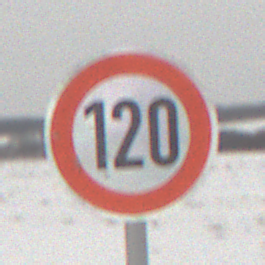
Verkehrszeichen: Geschwindigkeit120
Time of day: MorningAfternoon
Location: Outdoor (Nature)
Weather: Overcast
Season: Winter
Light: Natural